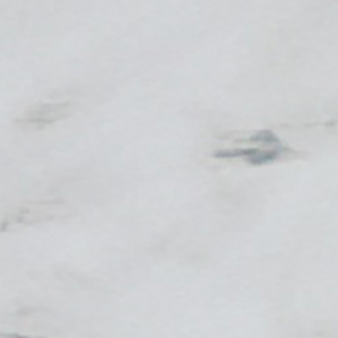
Label: other